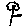
Label: flower